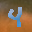
Label: 4